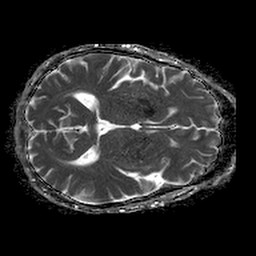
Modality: ADC
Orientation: axial
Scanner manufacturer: philips
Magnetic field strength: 1.5 T
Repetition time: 4.6 s
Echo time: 0.08335 s